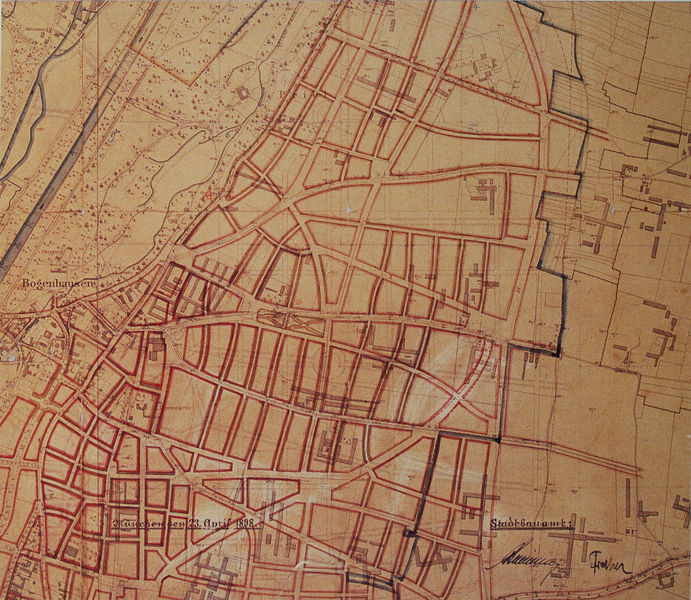
Titel: Baulinienplan für Bogenhausen
Künstler: Theodor Fischer
Standort: München
Institution: Referat für Stadtplanung
Schlagwörter: baum, blau, dunkel, weiß, bäume, fluss, gelb, landschaft, ocker, stadt, braun, grau, hell, schwarz, skizze, strasse, zeichnung, haus, park, rot, weg, beige, alt, architektur, signatur, felder, häuser, gitter, kanal, wege, wiesen, wald, schrift, papier, ort, studie, fels, dorf, mauer, gelände, grafik, grenze, linien, platz, karten, striche, anbau, ortschaft, straßen, punkte, unterschrift, münchen, linie, kreuzung, wälder, text, strich, entwurf, rom, karte, isar, griechenland, stadtmauer, plan, grundstück, landkarte, verlauf, englischer garten, netz, handschrift, raster, ville, amsterdam, bauplan, parzellen, erweiterung, lageplan, bebauung, häuserblock, planstadt, planung, plätze, stadtplan, straßennetz, stadtviertel, stadtplanung, geographie, grenzen, parzellierung, straßenzüge, signierung, bogenhausen, grundstücke, viertel, ausgrabung, kreuzungen, starßen, katasteramt, strassenplan, achtzehnhundertachtundneunzig, altgewachsen, batun, cadastre, cardo, decumano, eingrenzung, garten beschriftung, geggraphie, gemoetrie, karsruhe, neubaugebiet, neuerschließung, notiert, palnänderung, planänderung, quatier, raumordnung, text buchstaben, verkehrsplan, waldgebiet, wegerecht, wohngebiet, zuglinie, rott, straßenverlauf, umbauprojekt, stadtbauamt, plaung, tplan, bauamt, verkehrsplanung